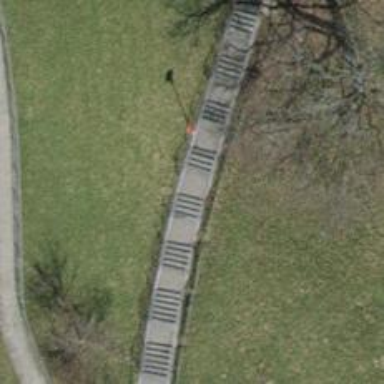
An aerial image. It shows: Steps with asphalt surface.